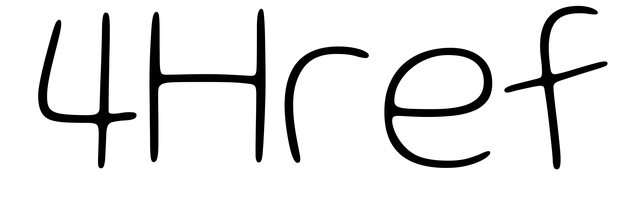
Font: Gluten_Thin